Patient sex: M
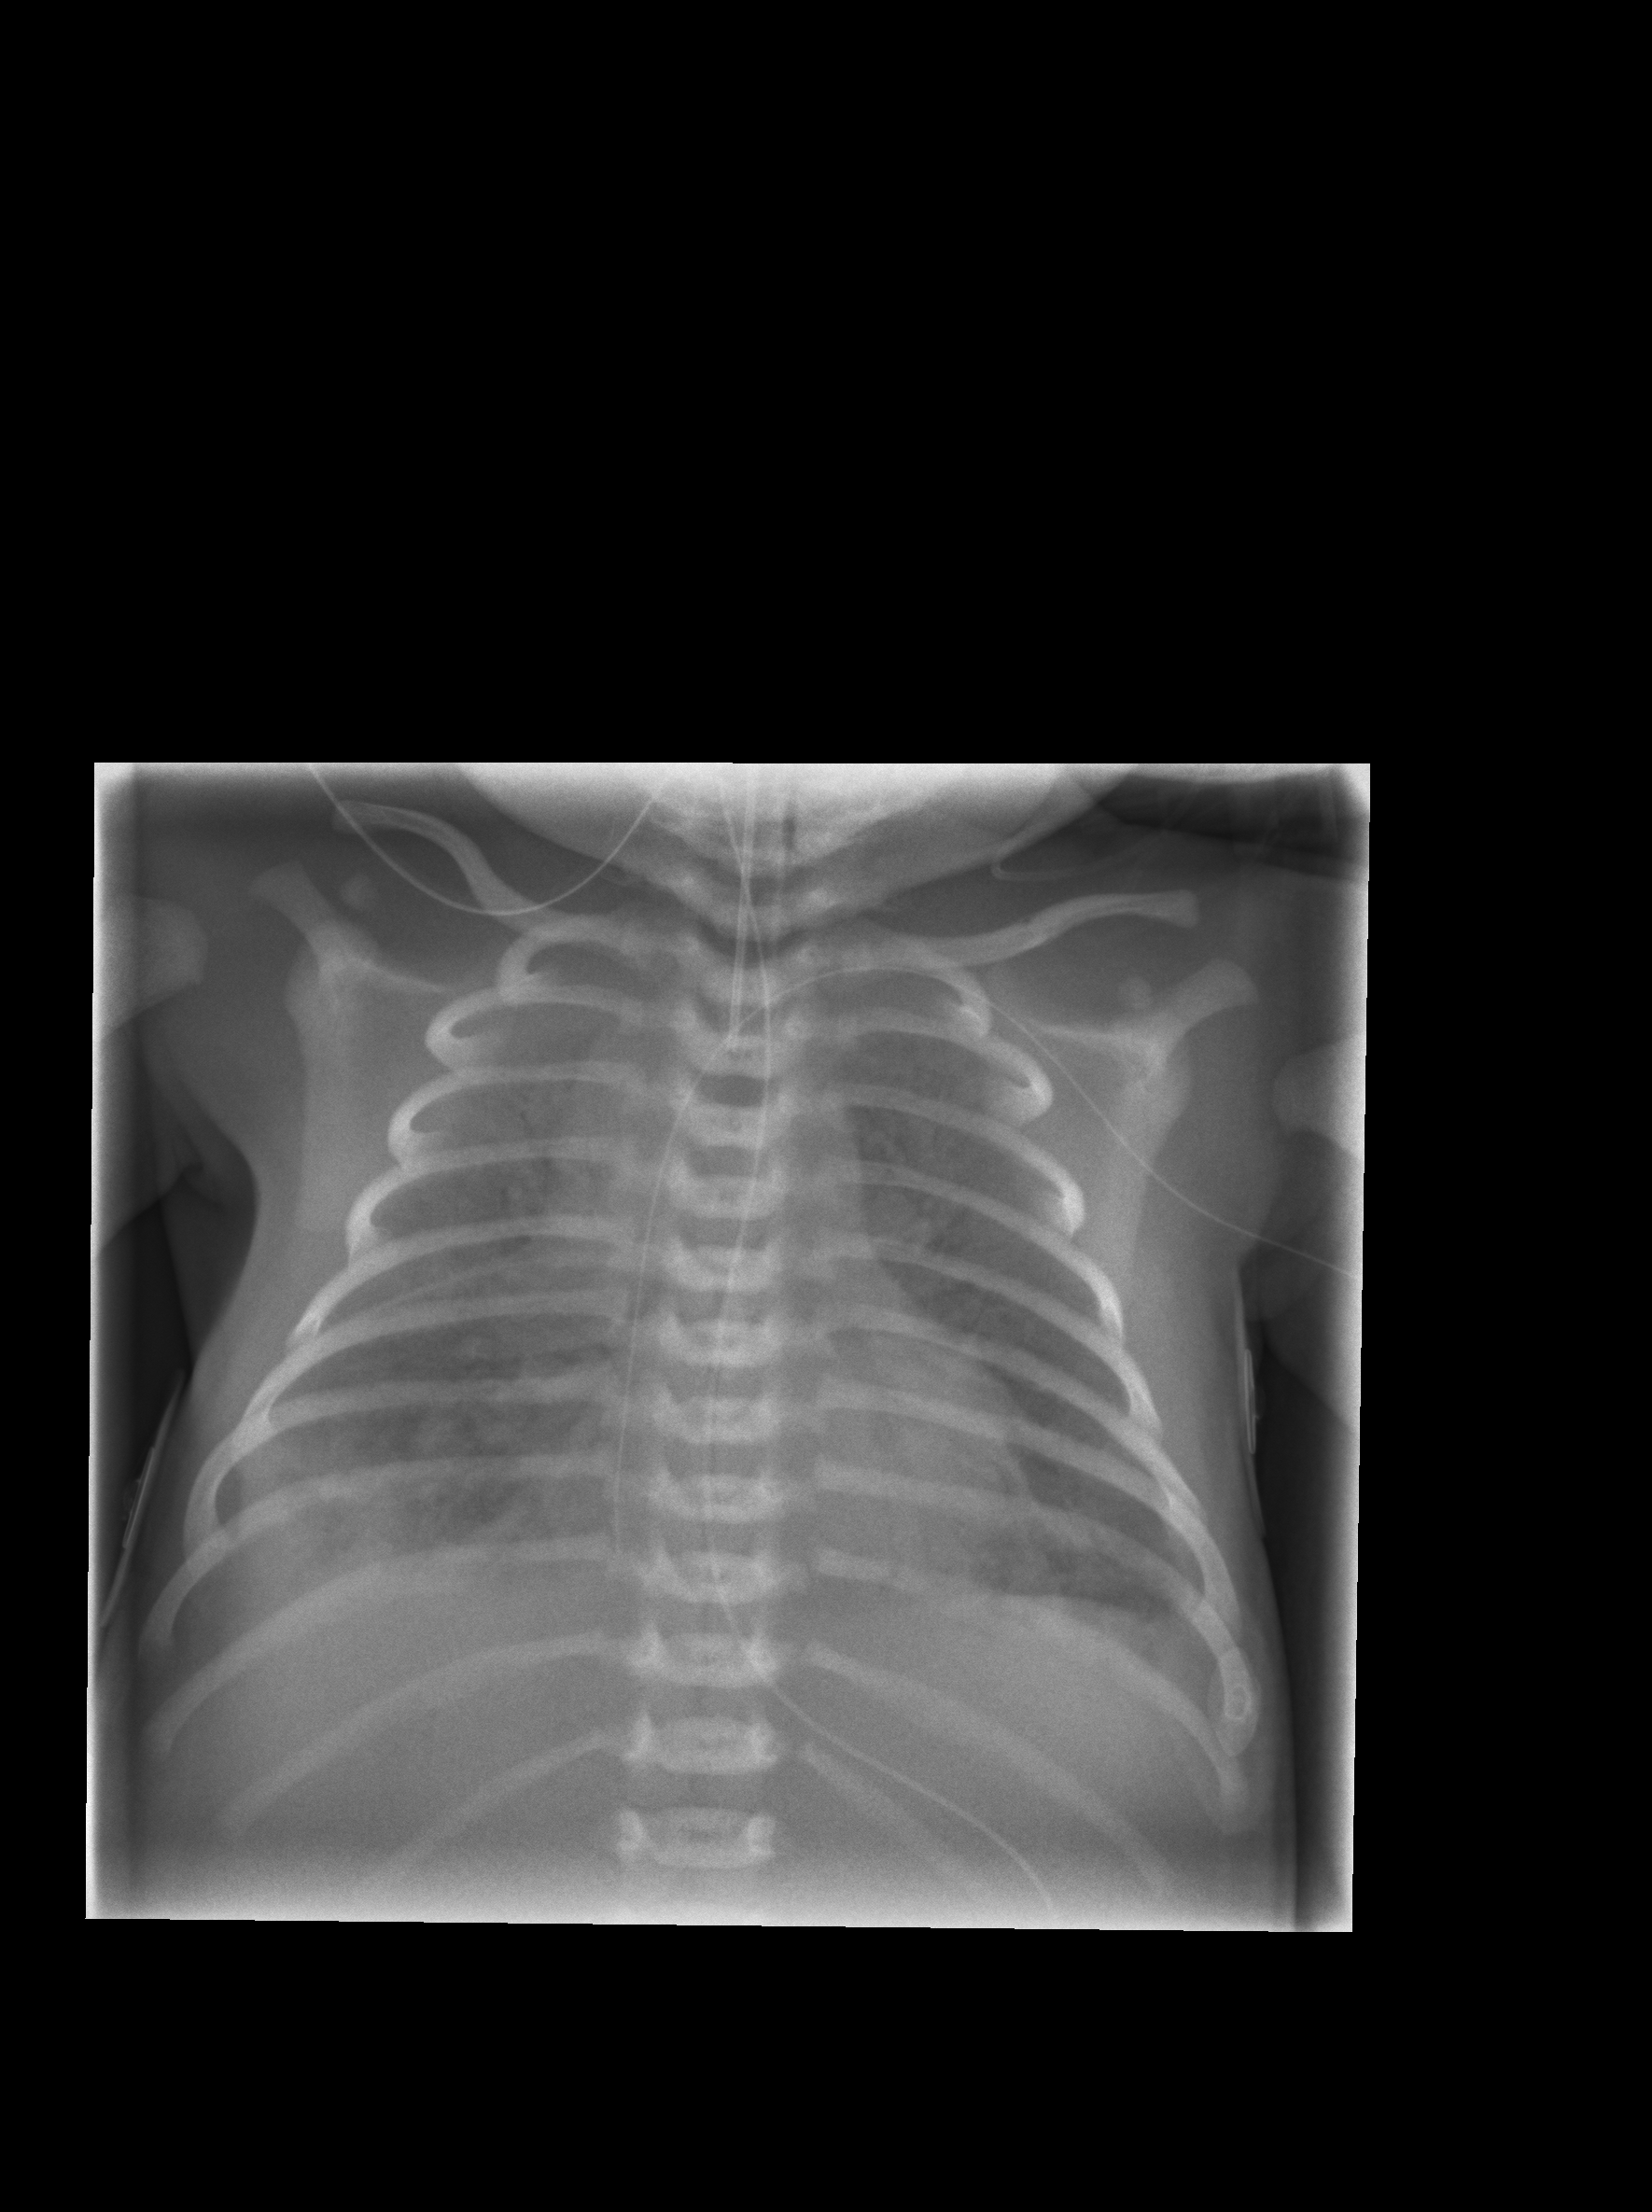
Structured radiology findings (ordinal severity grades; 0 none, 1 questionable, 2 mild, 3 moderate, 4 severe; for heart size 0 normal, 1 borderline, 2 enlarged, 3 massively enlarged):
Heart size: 0
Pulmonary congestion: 0
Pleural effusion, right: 2
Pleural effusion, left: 2
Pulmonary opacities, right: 3
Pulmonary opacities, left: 3
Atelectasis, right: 2
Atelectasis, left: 2